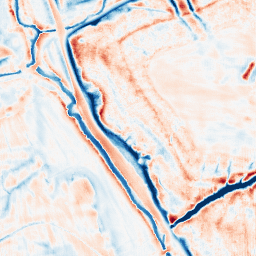
Category: edge_preserving
Decomposition family: bilateral
Decomposition parameters: d: 21
sigma_color: 50
sigma_space: 100
Upsampling method: fft_zeropad
Upsampling parameters: scale: 4
Upsampling scale: 4